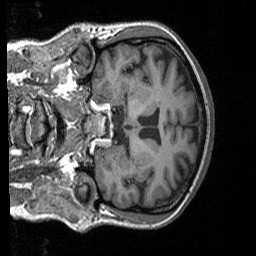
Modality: T1w
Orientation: coronal
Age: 53
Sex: female
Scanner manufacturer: siemens
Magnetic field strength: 3 T
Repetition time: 1.9 s
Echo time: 0.00252 s